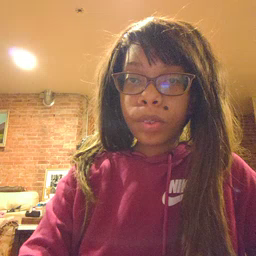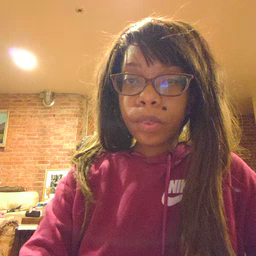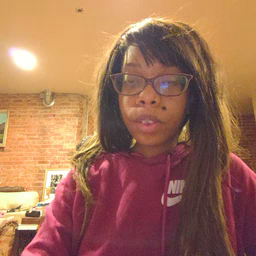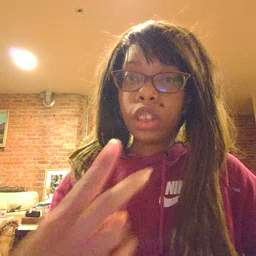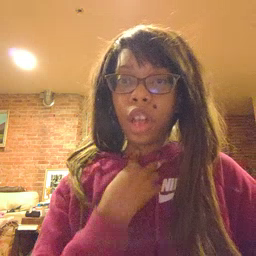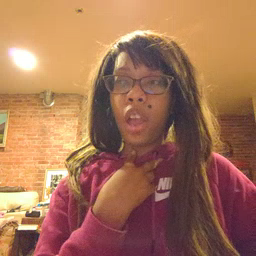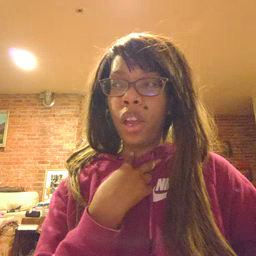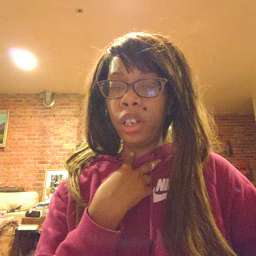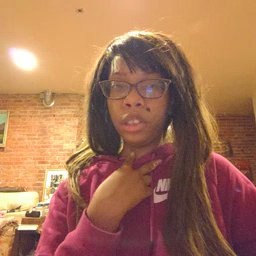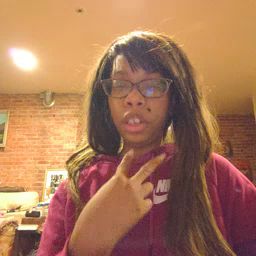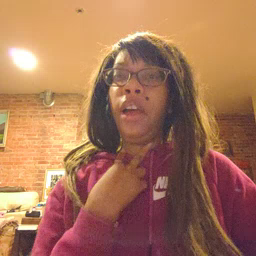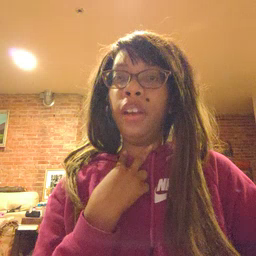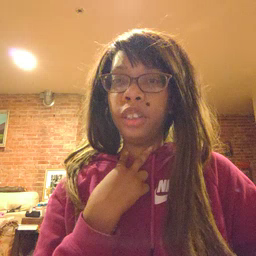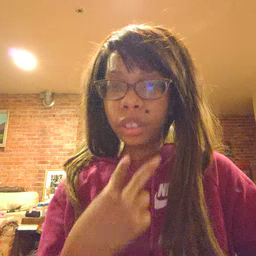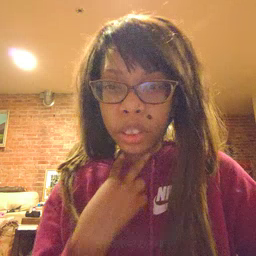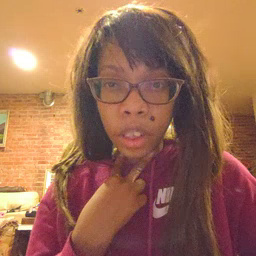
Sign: stuck